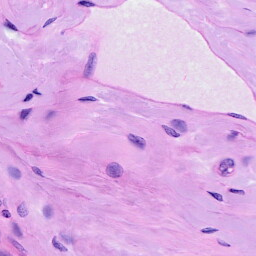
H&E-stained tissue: Ovarian